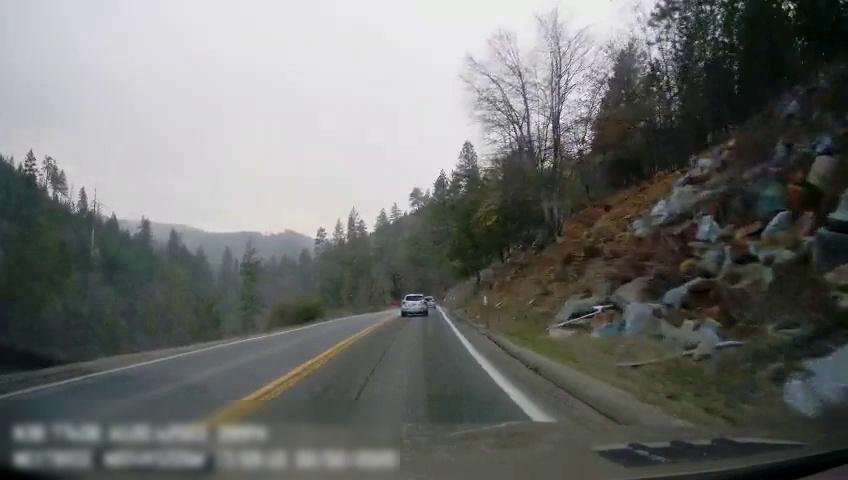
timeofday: Day
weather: Cloudy
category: Drivable Space
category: Vehicles | SUV
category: Vehicles | SUV
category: Lanes | Alternate Lane
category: Lanes | Current Lane
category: Lanes | Opposite Lane
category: Lanes | Opposite Lane